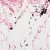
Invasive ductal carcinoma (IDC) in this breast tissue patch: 0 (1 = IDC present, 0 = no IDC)